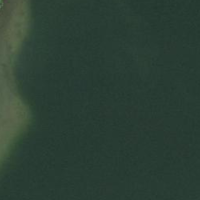
EUNIS habitat code: 14
Species observed at this site:
Cirsium vulgare